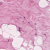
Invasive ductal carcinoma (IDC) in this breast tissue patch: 0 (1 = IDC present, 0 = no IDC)